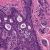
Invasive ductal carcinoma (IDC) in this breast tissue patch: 0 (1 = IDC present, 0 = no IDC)